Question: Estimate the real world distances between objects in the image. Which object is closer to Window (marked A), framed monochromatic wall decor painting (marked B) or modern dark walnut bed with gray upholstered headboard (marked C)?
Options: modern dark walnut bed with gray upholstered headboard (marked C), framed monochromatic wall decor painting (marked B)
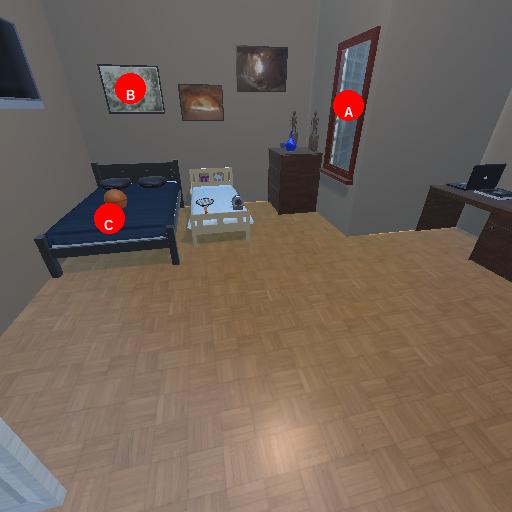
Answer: modern dark walnut bed with gray upholstered headboard (marked C)